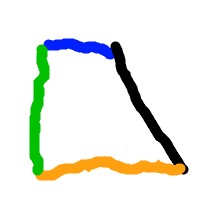
Shape: trapezoid